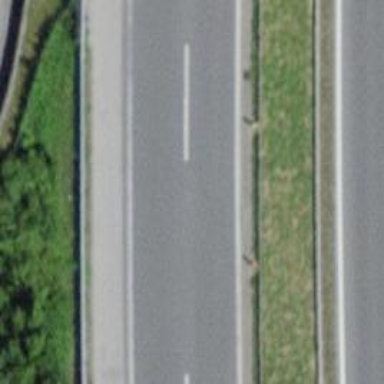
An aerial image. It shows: Asphalt bridge on motorway.